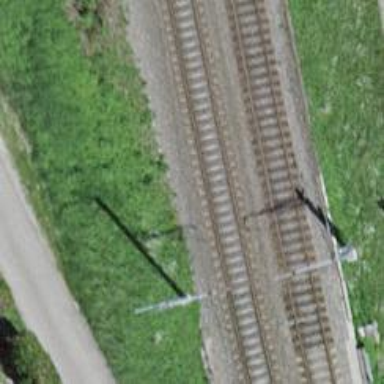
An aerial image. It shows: Railway bridge with electrified tracks and single contact line.